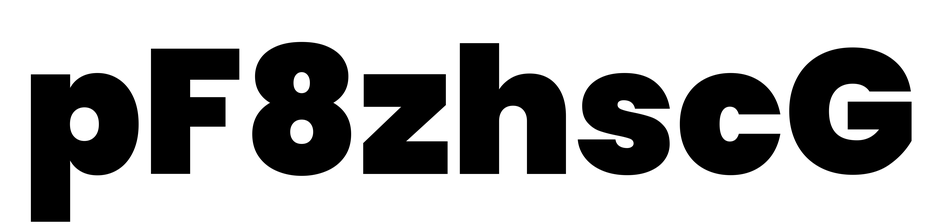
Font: Poppins-Black